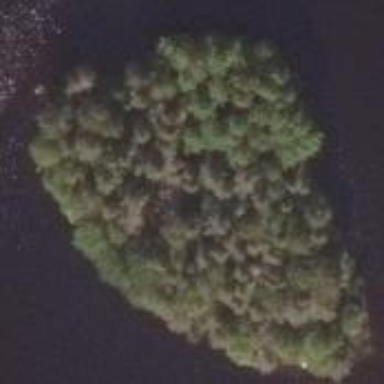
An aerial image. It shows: Image showing island.